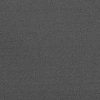
Atmospheric dust classification: dusty